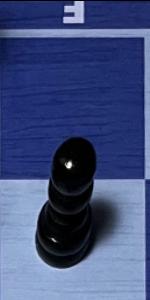
Label: Pawn_Black